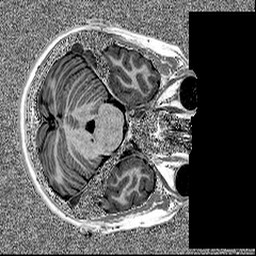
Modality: MP2RAGE
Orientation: axial
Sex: female